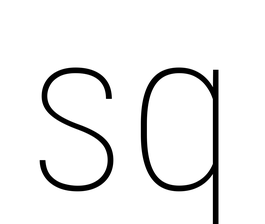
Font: Roboto_Condensed_Thin